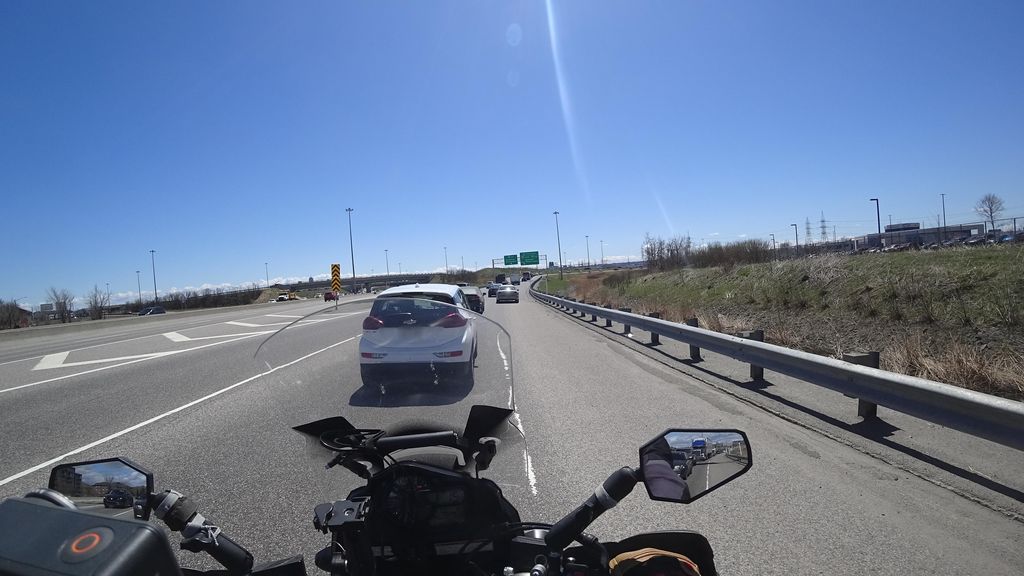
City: quebec_city